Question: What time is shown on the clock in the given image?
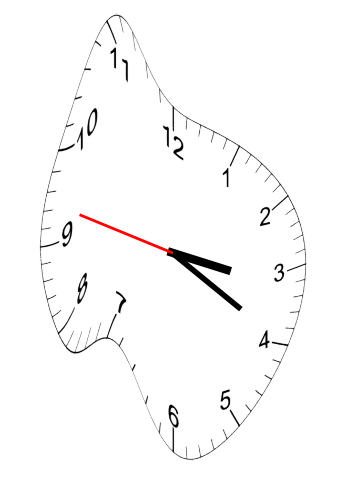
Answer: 03:19:47